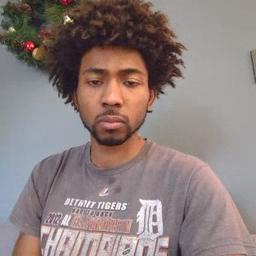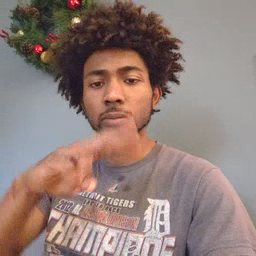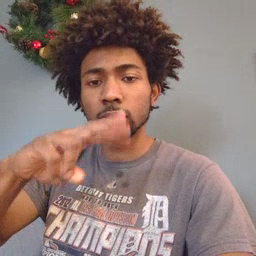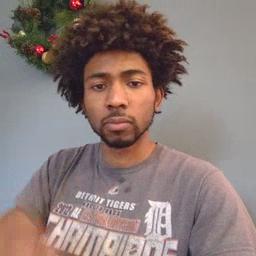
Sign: read